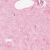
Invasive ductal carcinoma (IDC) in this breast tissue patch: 0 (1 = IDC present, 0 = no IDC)